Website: walmart
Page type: account-selection
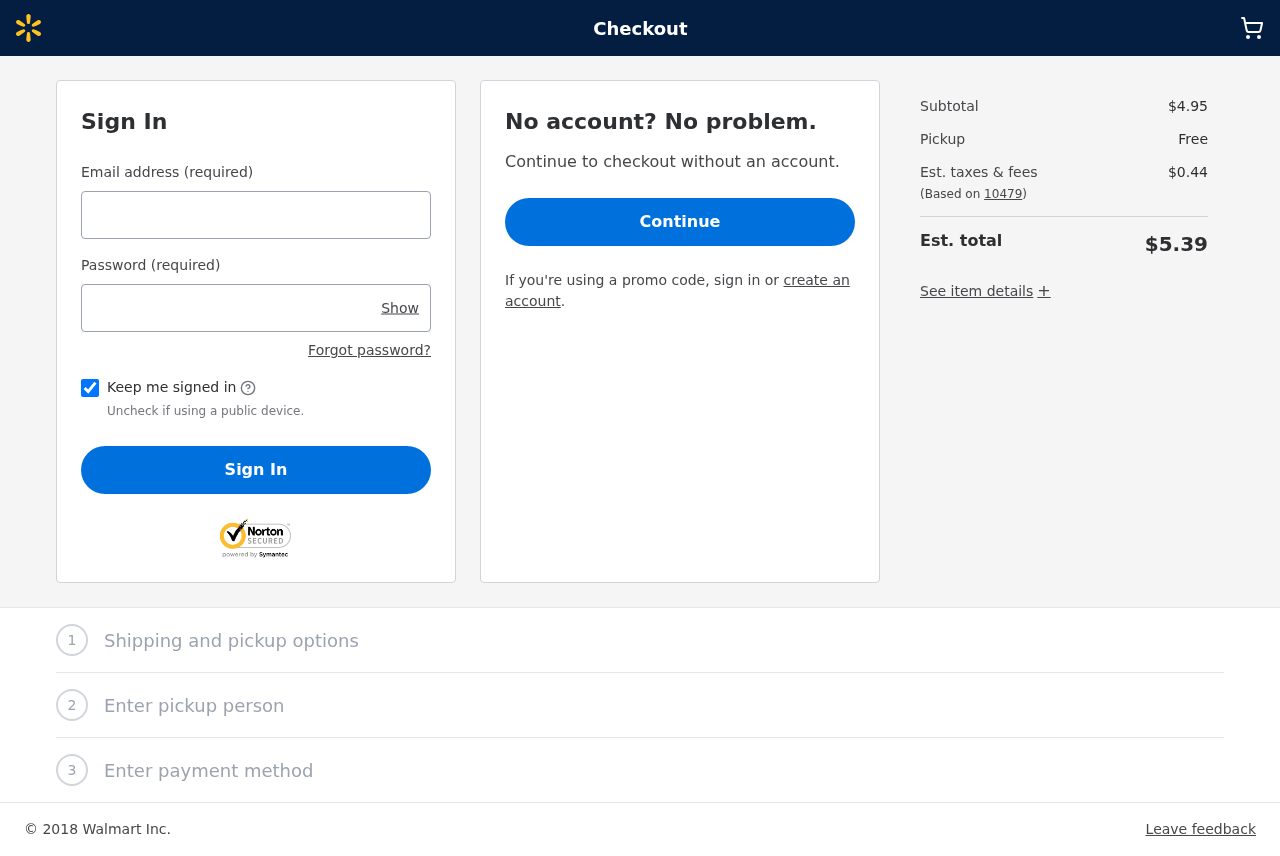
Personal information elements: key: PII_LOGIN_USERNAME
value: john_padilla
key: PII_POSTCODE
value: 10479
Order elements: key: ORDER_SUBTOTAL
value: $4.95
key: ORDER_TAX
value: $0.44
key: ORDER_TOTAL
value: $5.39